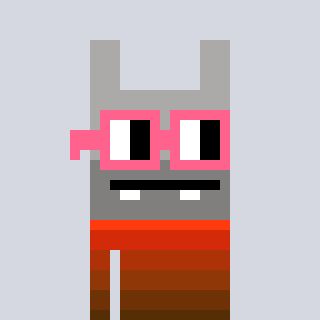
a pixel art character with square pink glasses, a rabbit-shaped head and a hotbrown-colored body on a cool background